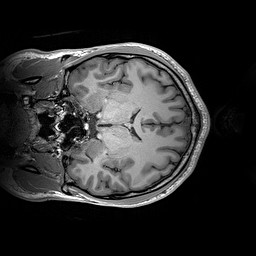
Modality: T1w
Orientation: coronal
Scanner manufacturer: siemens
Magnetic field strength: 3 T
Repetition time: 2.2 s
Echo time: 0.00244 s